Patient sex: M
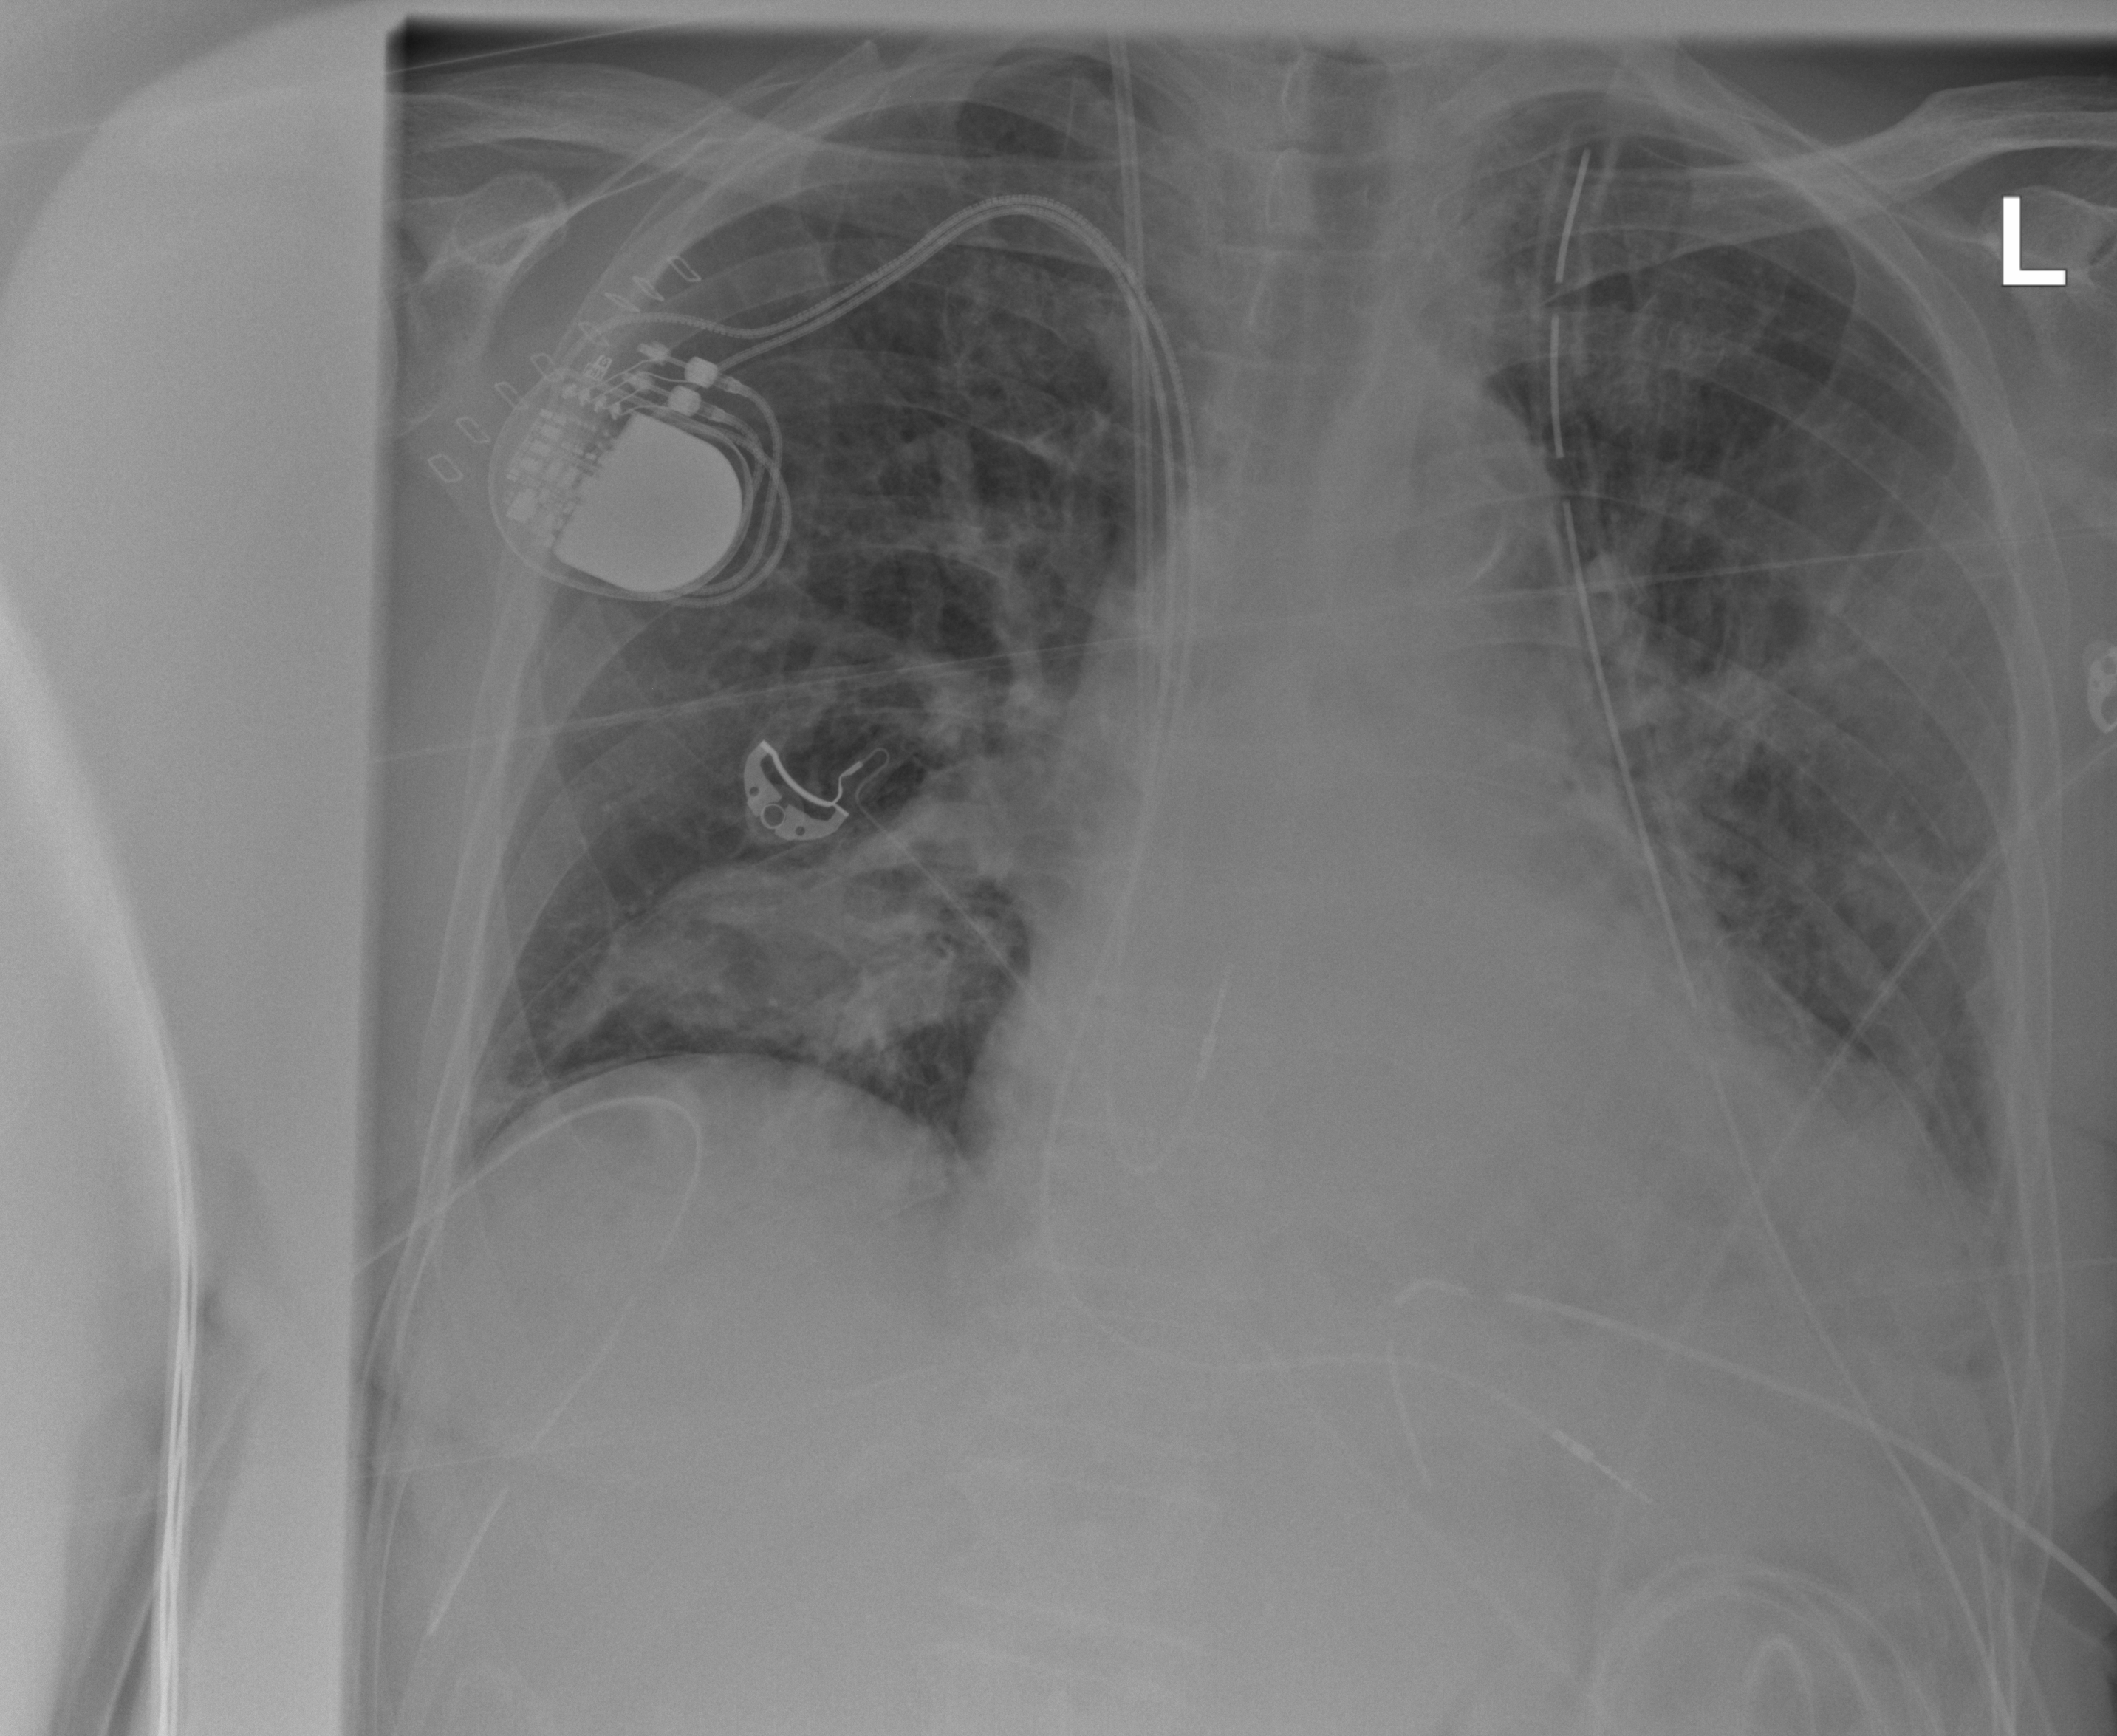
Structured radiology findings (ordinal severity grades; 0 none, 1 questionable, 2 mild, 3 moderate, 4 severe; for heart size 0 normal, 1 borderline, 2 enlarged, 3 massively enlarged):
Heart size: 2
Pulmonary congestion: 2
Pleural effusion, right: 2
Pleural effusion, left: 2
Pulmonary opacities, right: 2
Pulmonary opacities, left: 2
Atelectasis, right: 2
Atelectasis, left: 2